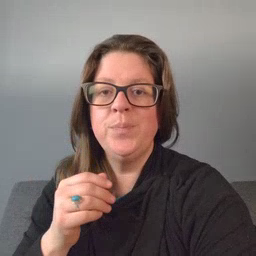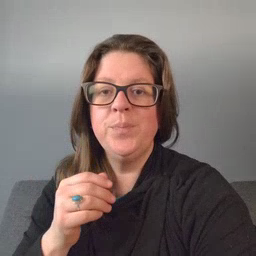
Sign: home